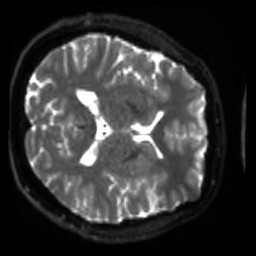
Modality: sbref
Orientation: axial
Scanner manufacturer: siemens
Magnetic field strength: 3 T
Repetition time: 4 s
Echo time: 0.0594 s